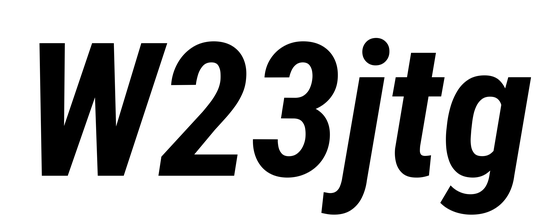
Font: Roboto-Italic_Condensed_Bold_Italic